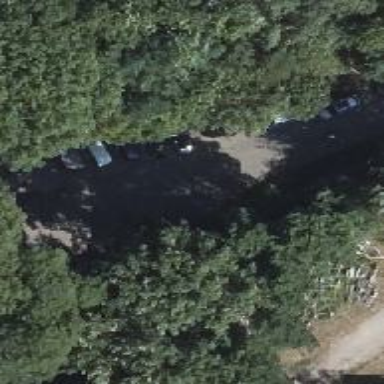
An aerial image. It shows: Parking area with gravel surface.